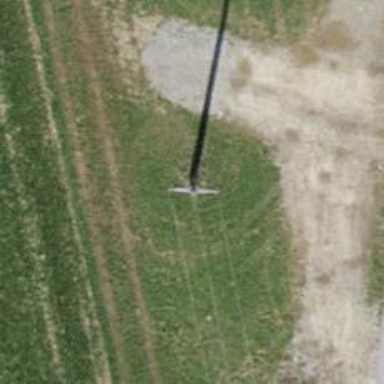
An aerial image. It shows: Power pole.